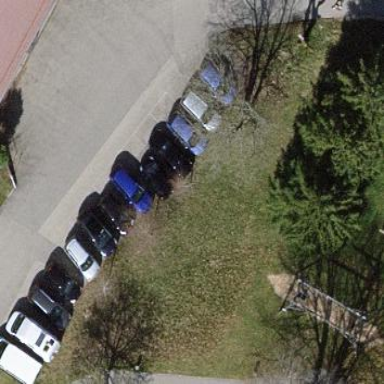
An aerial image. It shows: Parking area.